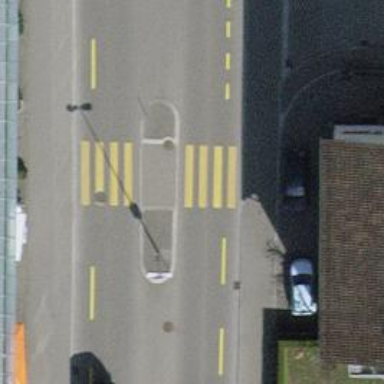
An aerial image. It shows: Uncontrolled zebra crossing with central island.